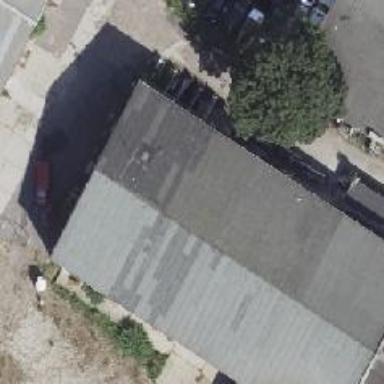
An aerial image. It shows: Industrial building used for industrial purposes.